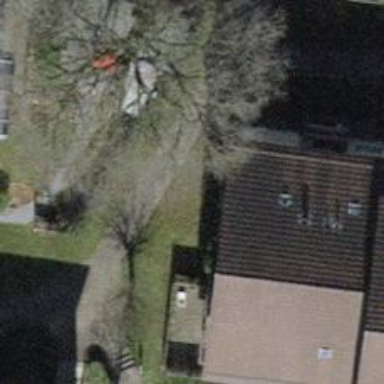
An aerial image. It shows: Urban area featuring tree as natural element.